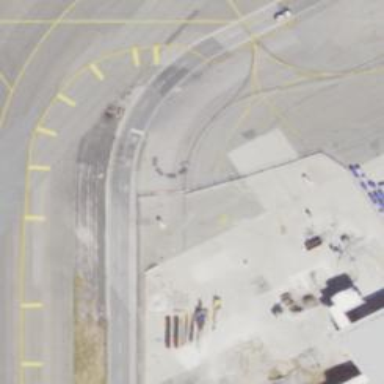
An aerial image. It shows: Image of taxiway at airport.